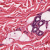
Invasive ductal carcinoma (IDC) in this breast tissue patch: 0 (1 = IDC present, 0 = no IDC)